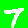
Digit: 7